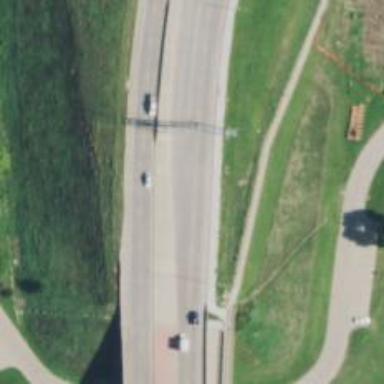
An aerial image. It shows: Trunk highway.